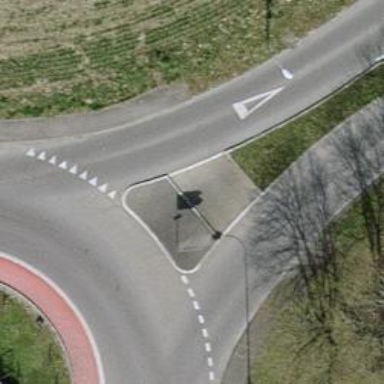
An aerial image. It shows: Kerb barrier.